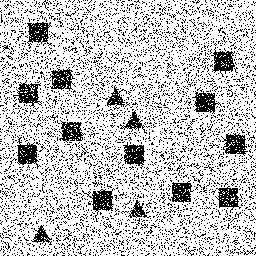
Squares: 12
Triangles: 4
Stars: 0
Total shapes: 16